Question: I have following code, original code is: <URL>
'''
Public Class Form1
Private Sub Form1_Load(ByVal sender As System.Object, ByVal e As System.EventArgs) Handles MyBase.Load
Dim dtTest As DataTable = New DataTable
dtTest.Columns.Add("col1", GetType(Integer))
dtTest.Columns.Add("col2", GetType(Integer))
dtTest.Columns.Add("col3", GetType(String))
dtTest.Rows.Add(0, 1, "S")
dtTest.Rows.Add(0, 1, "H")
dtTest.Rows.Add(80, 1, "C")
dtTest.Rows.Add(43, 2, "S")
dtTest.Rows.Add(11, 2, "H")
dtTest.Rows.Add(55, 2, "C")
dtTest.Rows.Add(30, 3, "S")
dtTest.Rows.Add(85, 3, "H")
dtTest.Rows.Add(53, 3, "C")
dtTest.Rows.Add(55, 4, "S")
dtTest.Rows.Add(55, 4, "H")
dtTest.Rows.Add(11, 4, "C")
Dim dv As DataView = New DataView(dtTest)
dv.Sort = "col2 asc"
Chart1.Series.RemoveAt(0) 'this is just to remove the default Series in a
'VB.NET chart; you may not need this
Chart1.DataBindCrossTable(dv, "col3", "col2", "col1", "Label=col1")
For Each cs As Series In Chart1.Series
cs.ChartType = SeriesChartType.StackedColumn
Next
End Sub
End Class
'''
Code generates chart below.. What I want to know if there is a way not to display a value on column if it is zero, like shown on left most column OR total value on the top of the column would be also good. I found how to do that in excel but did not manage to achieve for this program.
Thanks a lot for help

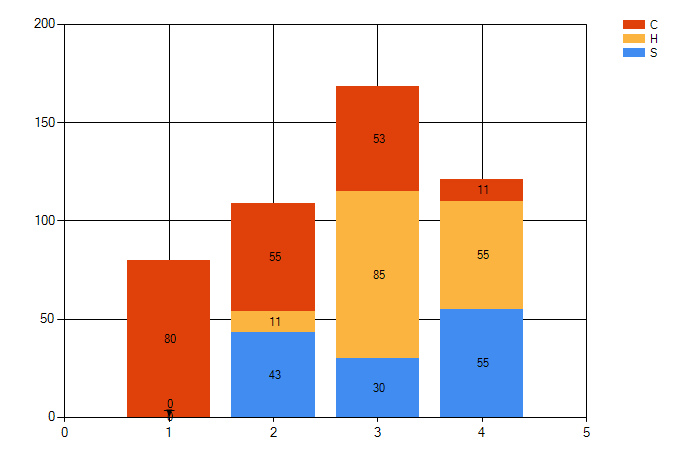
Answer: You will need to setup <URL> Properties.
'''
Private Sub Form1_Load(ByVal sender As System.Object, ByVal e As System.EventArgs) Handles MyBase.Load
Dim dtTest As DataTable = New DataTable
dtTest.Columns.Add("col1", GetType(Integer))
dtTest.Columns.Add("col2", GetType(Integer))
dtTest.Columns.Add("col3", GetType(String))
dtTest.Rows.Add(0, 1, "S")
dtTest.Rows.Add(0, 1, "H")
dtTest.Rows.Add(80, 1, "C")
dtTest.Rows.Add(43, 2, "S")
dtTest.Rows.Add(11, 2, "H")
dtTest.Rows.Add(55, 2, "C")
dtTest.Rows.Add(30, 3, "S")
dtTest.Rows.Add(85, 3, "H")
dtTest.Rows.Add(53, 3, "C")
dtTest.Rows.Add(55, 4, "S")
dtTest.Rows.Add(55, 4, "H")
dtTest.Rows.Add(11, 4, "C")
Dim dv As DataView = New DataView(dtTest)
dv.Sort = "col2 asc"
Chart1.Series.RemoveAt(0) 'this is just to remove the default Series in a
'VB.NET chart; you may not need this
Chart1.DataManipulator.FilterSetEmptyPoints = True 'Points that match filter will be marked as empty
Chart1.DataManipulator.FilterMatchedPoints = True 'Filter points that match Filter criteria
Chart1.DataBindCrossTable(dv, "col3", "col2", "col1", "Label=col1")
For Each cs As Series In Chart1.Series
Chart1.DataManipulator.Filter(DataVisualization.Charting.CompareMethod.EqualTo, 0, cs) 'Compare if equal to zero
cs.ChartType = SeriesChartType.StackedColumn
Dim dpcp As DataPointCustomProperties = New DataPointCustomProperties
Next
End Sub
'''